Field crop: maize
Growth stage: 2
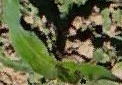
Species: maize